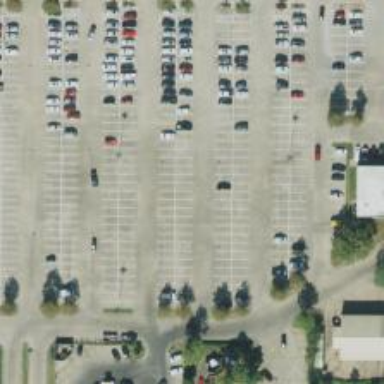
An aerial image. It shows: Parking space is available.